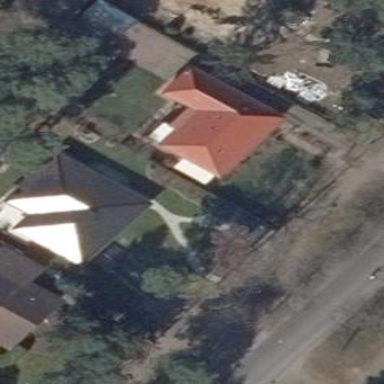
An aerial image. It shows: Detached building.